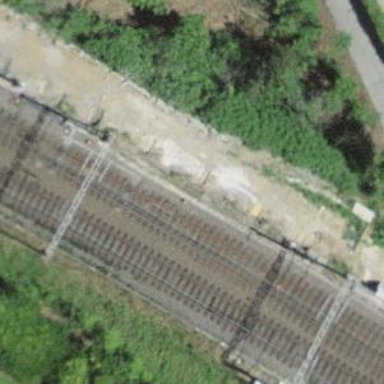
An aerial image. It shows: Railway track with contact lines for electrification.